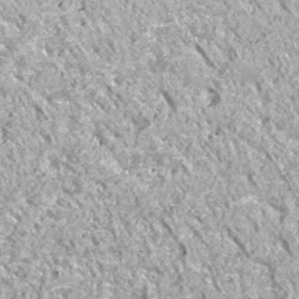
Label: frost